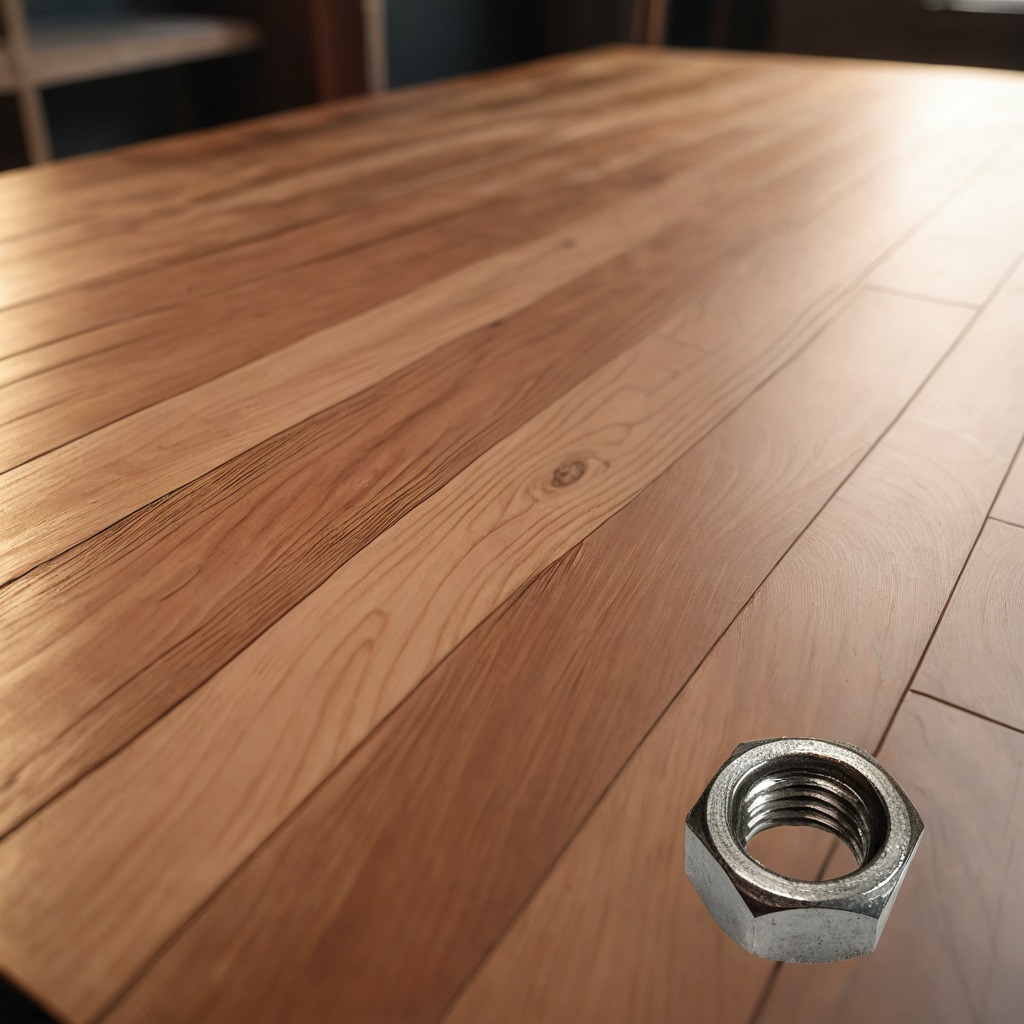
A metal nut is lying on a wooden table in a carpentry studio with rich wood textures side lighting.